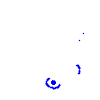
Particle: pion